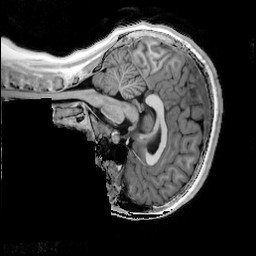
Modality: T1w
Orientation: sagittal
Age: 15
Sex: female
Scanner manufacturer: siemens
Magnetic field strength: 3 T
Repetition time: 4 s
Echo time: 0.00291 s